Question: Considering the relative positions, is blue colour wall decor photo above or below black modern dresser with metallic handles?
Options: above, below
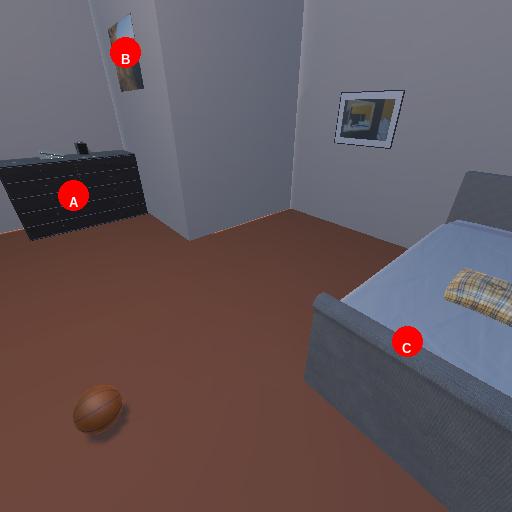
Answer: above